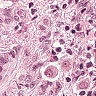
Metastatic tissue present: yes